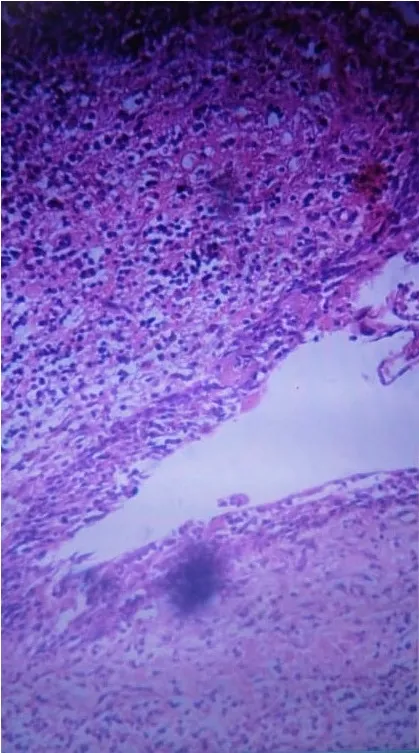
High-power histology shows the cyst wall with chronic inflammatory lymphocytes and two to four cell layers thick of proliferating lining of nonkeratinized stratified squamous epithelium.
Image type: pathology (h&e)